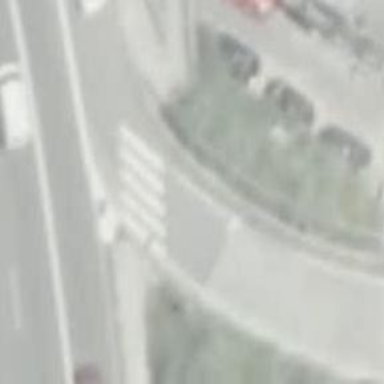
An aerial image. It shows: Uncontrolled zebra crossing on the road.